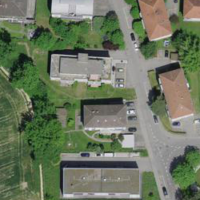
EUNIS habitat code: 54
Species observed at this site:
Vinca major